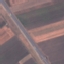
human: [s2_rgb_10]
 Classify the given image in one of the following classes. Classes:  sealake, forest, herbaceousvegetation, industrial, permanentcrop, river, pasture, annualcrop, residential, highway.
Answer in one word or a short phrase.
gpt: Highway